八年级 · 度量几何学
如图, $A B=A C, A D=A E, \angle B A C=\angle D A E, \angle 1=25^{\circ}, \angle 2=30^{\circ}$,

连接 $B E$, 点 $D$ 恰好在 $B E$ 上, 则 $\angle 3=(\quad)$

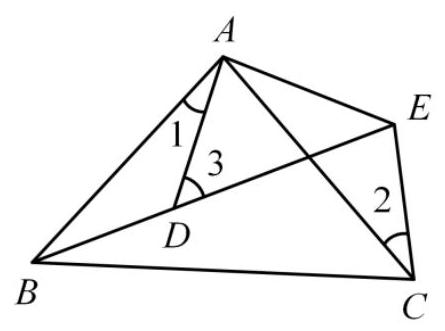
$60^{\circ}$
B. $55^{\circ}$
C. $50^{\circ}$
D. 无法计算
答案: B